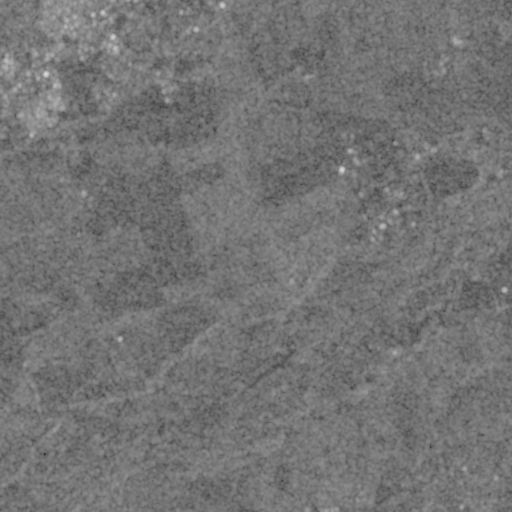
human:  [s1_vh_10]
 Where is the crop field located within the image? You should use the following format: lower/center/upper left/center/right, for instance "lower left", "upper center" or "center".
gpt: The crop field is located in the upper left of the image.
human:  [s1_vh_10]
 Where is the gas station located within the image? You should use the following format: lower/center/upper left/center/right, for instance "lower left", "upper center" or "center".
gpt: The gas station is located in the upper left of the image.
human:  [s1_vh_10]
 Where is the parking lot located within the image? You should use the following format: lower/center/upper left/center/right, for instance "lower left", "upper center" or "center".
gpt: The parking lot is located in the upper left of the image.
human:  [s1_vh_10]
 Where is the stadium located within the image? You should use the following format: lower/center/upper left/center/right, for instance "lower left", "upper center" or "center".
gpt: The stadium is located in the upper left of the image.
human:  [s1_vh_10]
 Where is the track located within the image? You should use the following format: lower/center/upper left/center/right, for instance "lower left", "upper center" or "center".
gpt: The track is located in the upper left of the image.
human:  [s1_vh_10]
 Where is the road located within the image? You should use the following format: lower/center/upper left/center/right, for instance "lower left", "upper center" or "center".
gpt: There is no road in the image.

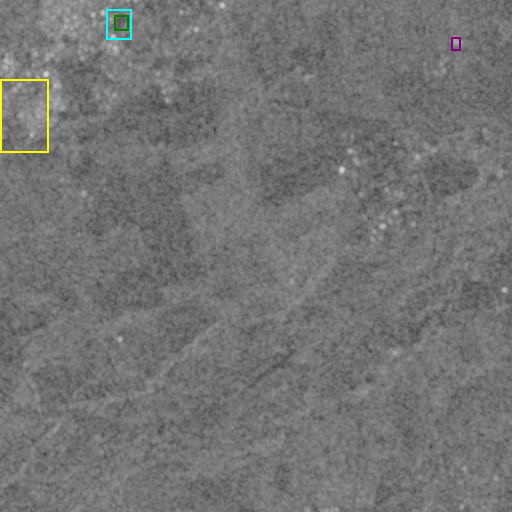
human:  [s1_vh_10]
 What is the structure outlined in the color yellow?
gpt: The structure outlined in yellow is a crop field.
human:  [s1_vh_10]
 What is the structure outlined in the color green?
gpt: The structure outlined in green is a park.
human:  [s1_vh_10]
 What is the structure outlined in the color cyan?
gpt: The structure outlined in cyan is a stadium.
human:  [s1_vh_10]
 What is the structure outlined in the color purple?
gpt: The structure outlined in purple is a building.
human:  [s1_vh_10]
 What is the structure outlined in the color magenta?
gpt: There is no magenta outline.